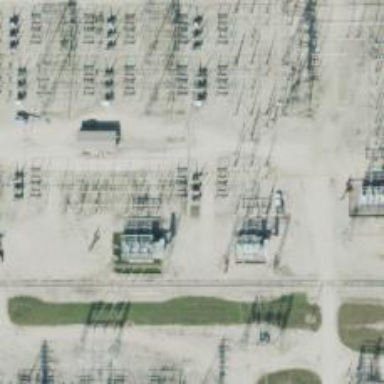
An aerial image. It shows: Switch for power supply.